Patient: sex M, age 50
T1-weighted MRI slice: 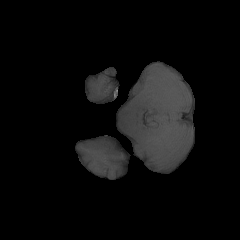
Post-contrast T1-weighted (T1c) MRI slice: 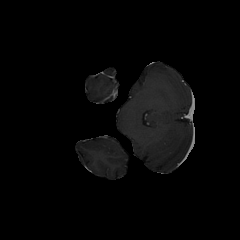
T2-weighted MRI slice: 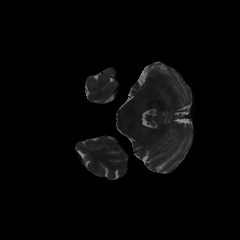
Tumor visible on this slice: no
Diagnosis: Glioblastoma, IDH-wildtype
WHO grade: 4